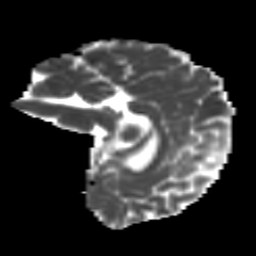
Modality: MD
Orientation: sagittal
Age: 14
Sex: male
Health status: ill
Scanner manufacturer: ge
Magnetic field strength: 3 T
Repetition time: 6.752 s
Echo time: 0.079 s